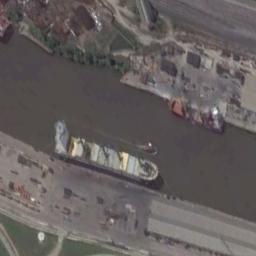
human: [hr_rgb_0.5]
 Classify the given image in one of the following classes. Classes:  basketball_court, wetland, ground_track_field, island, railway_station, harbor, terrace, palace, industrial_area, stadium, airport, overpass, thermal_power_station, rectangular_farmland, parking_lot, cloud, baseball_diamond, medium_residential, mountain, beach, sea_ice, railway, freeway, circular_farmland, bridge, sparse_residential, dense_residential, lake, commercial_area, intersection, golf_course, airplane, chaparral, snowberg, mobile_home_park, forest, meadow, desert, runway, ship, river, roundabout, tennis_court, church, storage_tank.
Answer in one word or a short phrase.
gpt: ship